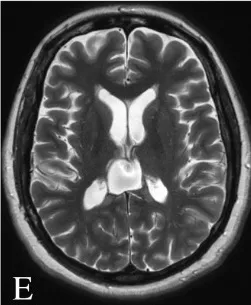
Post-operative MRI of the brain 12 months following surgery. (D, E) T2-weighted images showing resolution of the ventricular dilatation and flow voids from the internal cerebral veins.
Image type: radiology (mri)